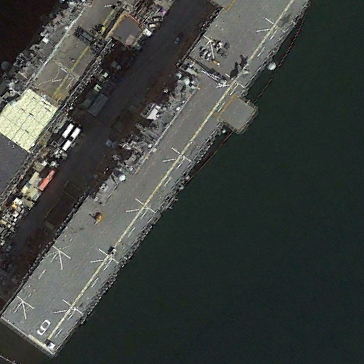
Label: Wasp-class_assault_ship